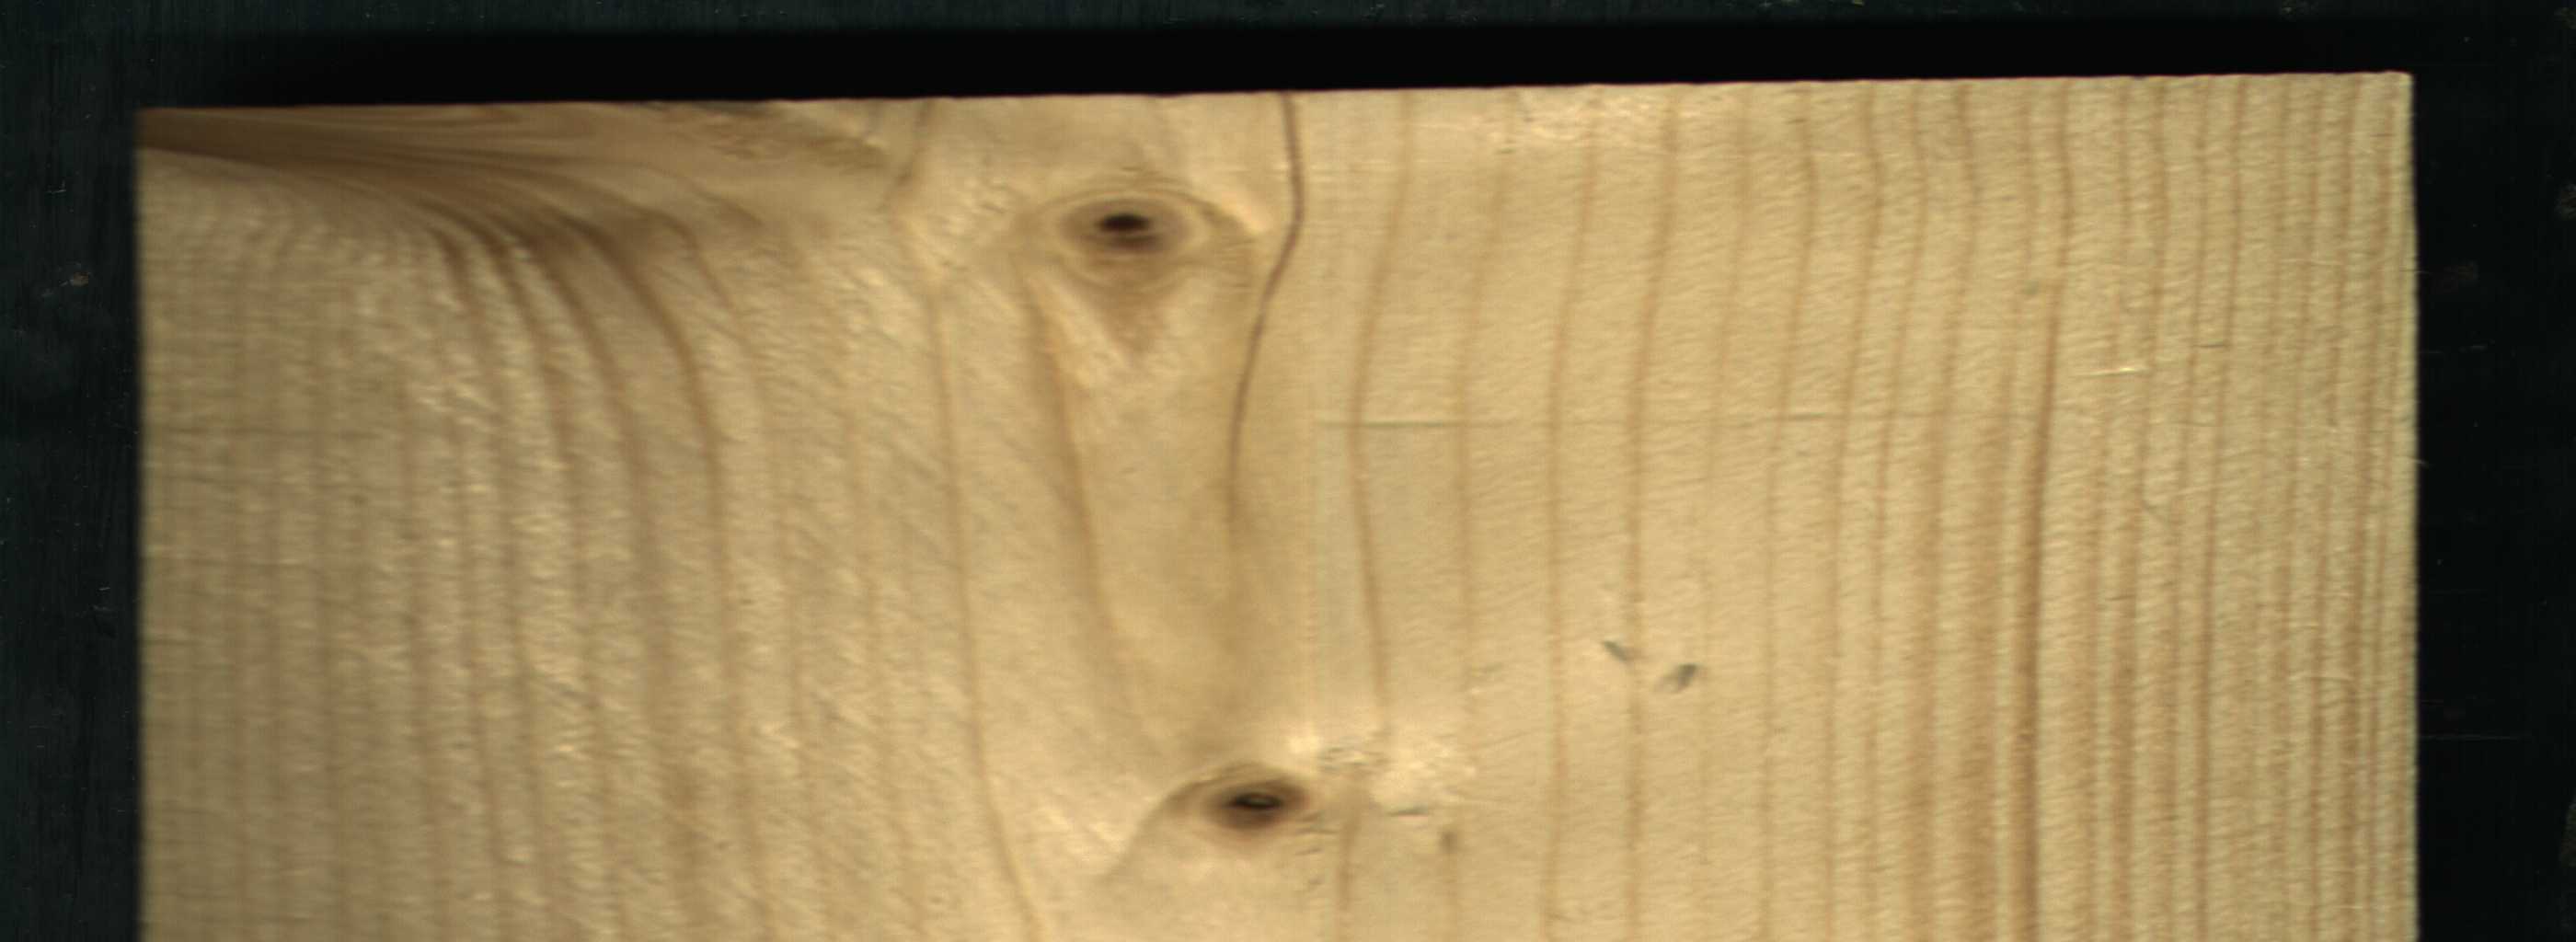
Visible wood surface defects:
Dead_Knot
Live_Knot
Live_Knot